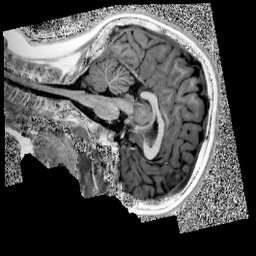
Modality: UNIT1
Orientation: sagittal
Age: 9
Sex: female
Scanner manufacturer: siemens
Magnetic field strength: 3 T
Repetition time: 4 s
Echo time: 0.00303 s